Question: I'd like to know how to tell the Play Store that my application uses the Play Games APIs for leaderboard, achievement and soon multiplayer games.
I've seen an app where it is visible in the description of the app, as seen in that screenshot :

How can I do the same thing ? Do I have to add something in the manifest ? Change something on the developer console (I haven't seen anything related to that).
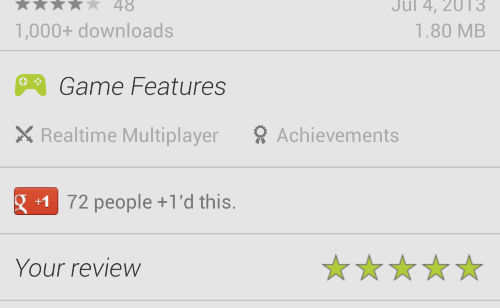
Answer: Quoting my answer from another question: <URL>
> Implementing the Google Play Game Services features is not sufficient,
your users have to use the service for you to get the badges.Let me quote from this video from Google I/O 2013: Practical Android
Games Development <URL>"As you get more users you will get badges. [...] However, they are
not just given out because you put them in the config, and we don't
snoop your APK to see if you are making API calls from there. We
verify how much the feature is being used and if you meet certain
threshold we give you a badge. So you need to actually integrate it,
it is not a token thing that you can put there to get more eyeballs in
the store."